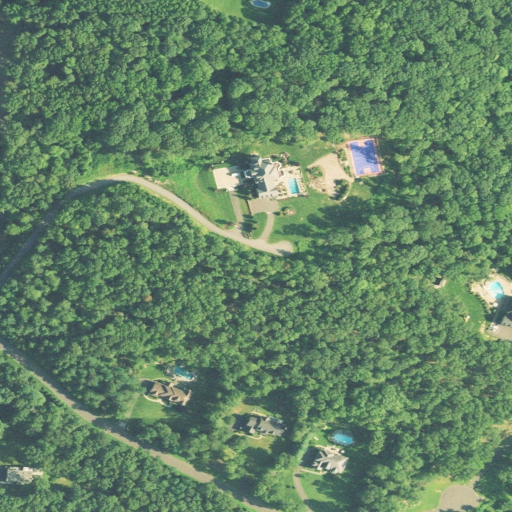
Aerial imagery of mountain in Connecticut named Titicus Mountain containing deciduous forest, low intensity development, open development, and mixed forest